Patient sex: M
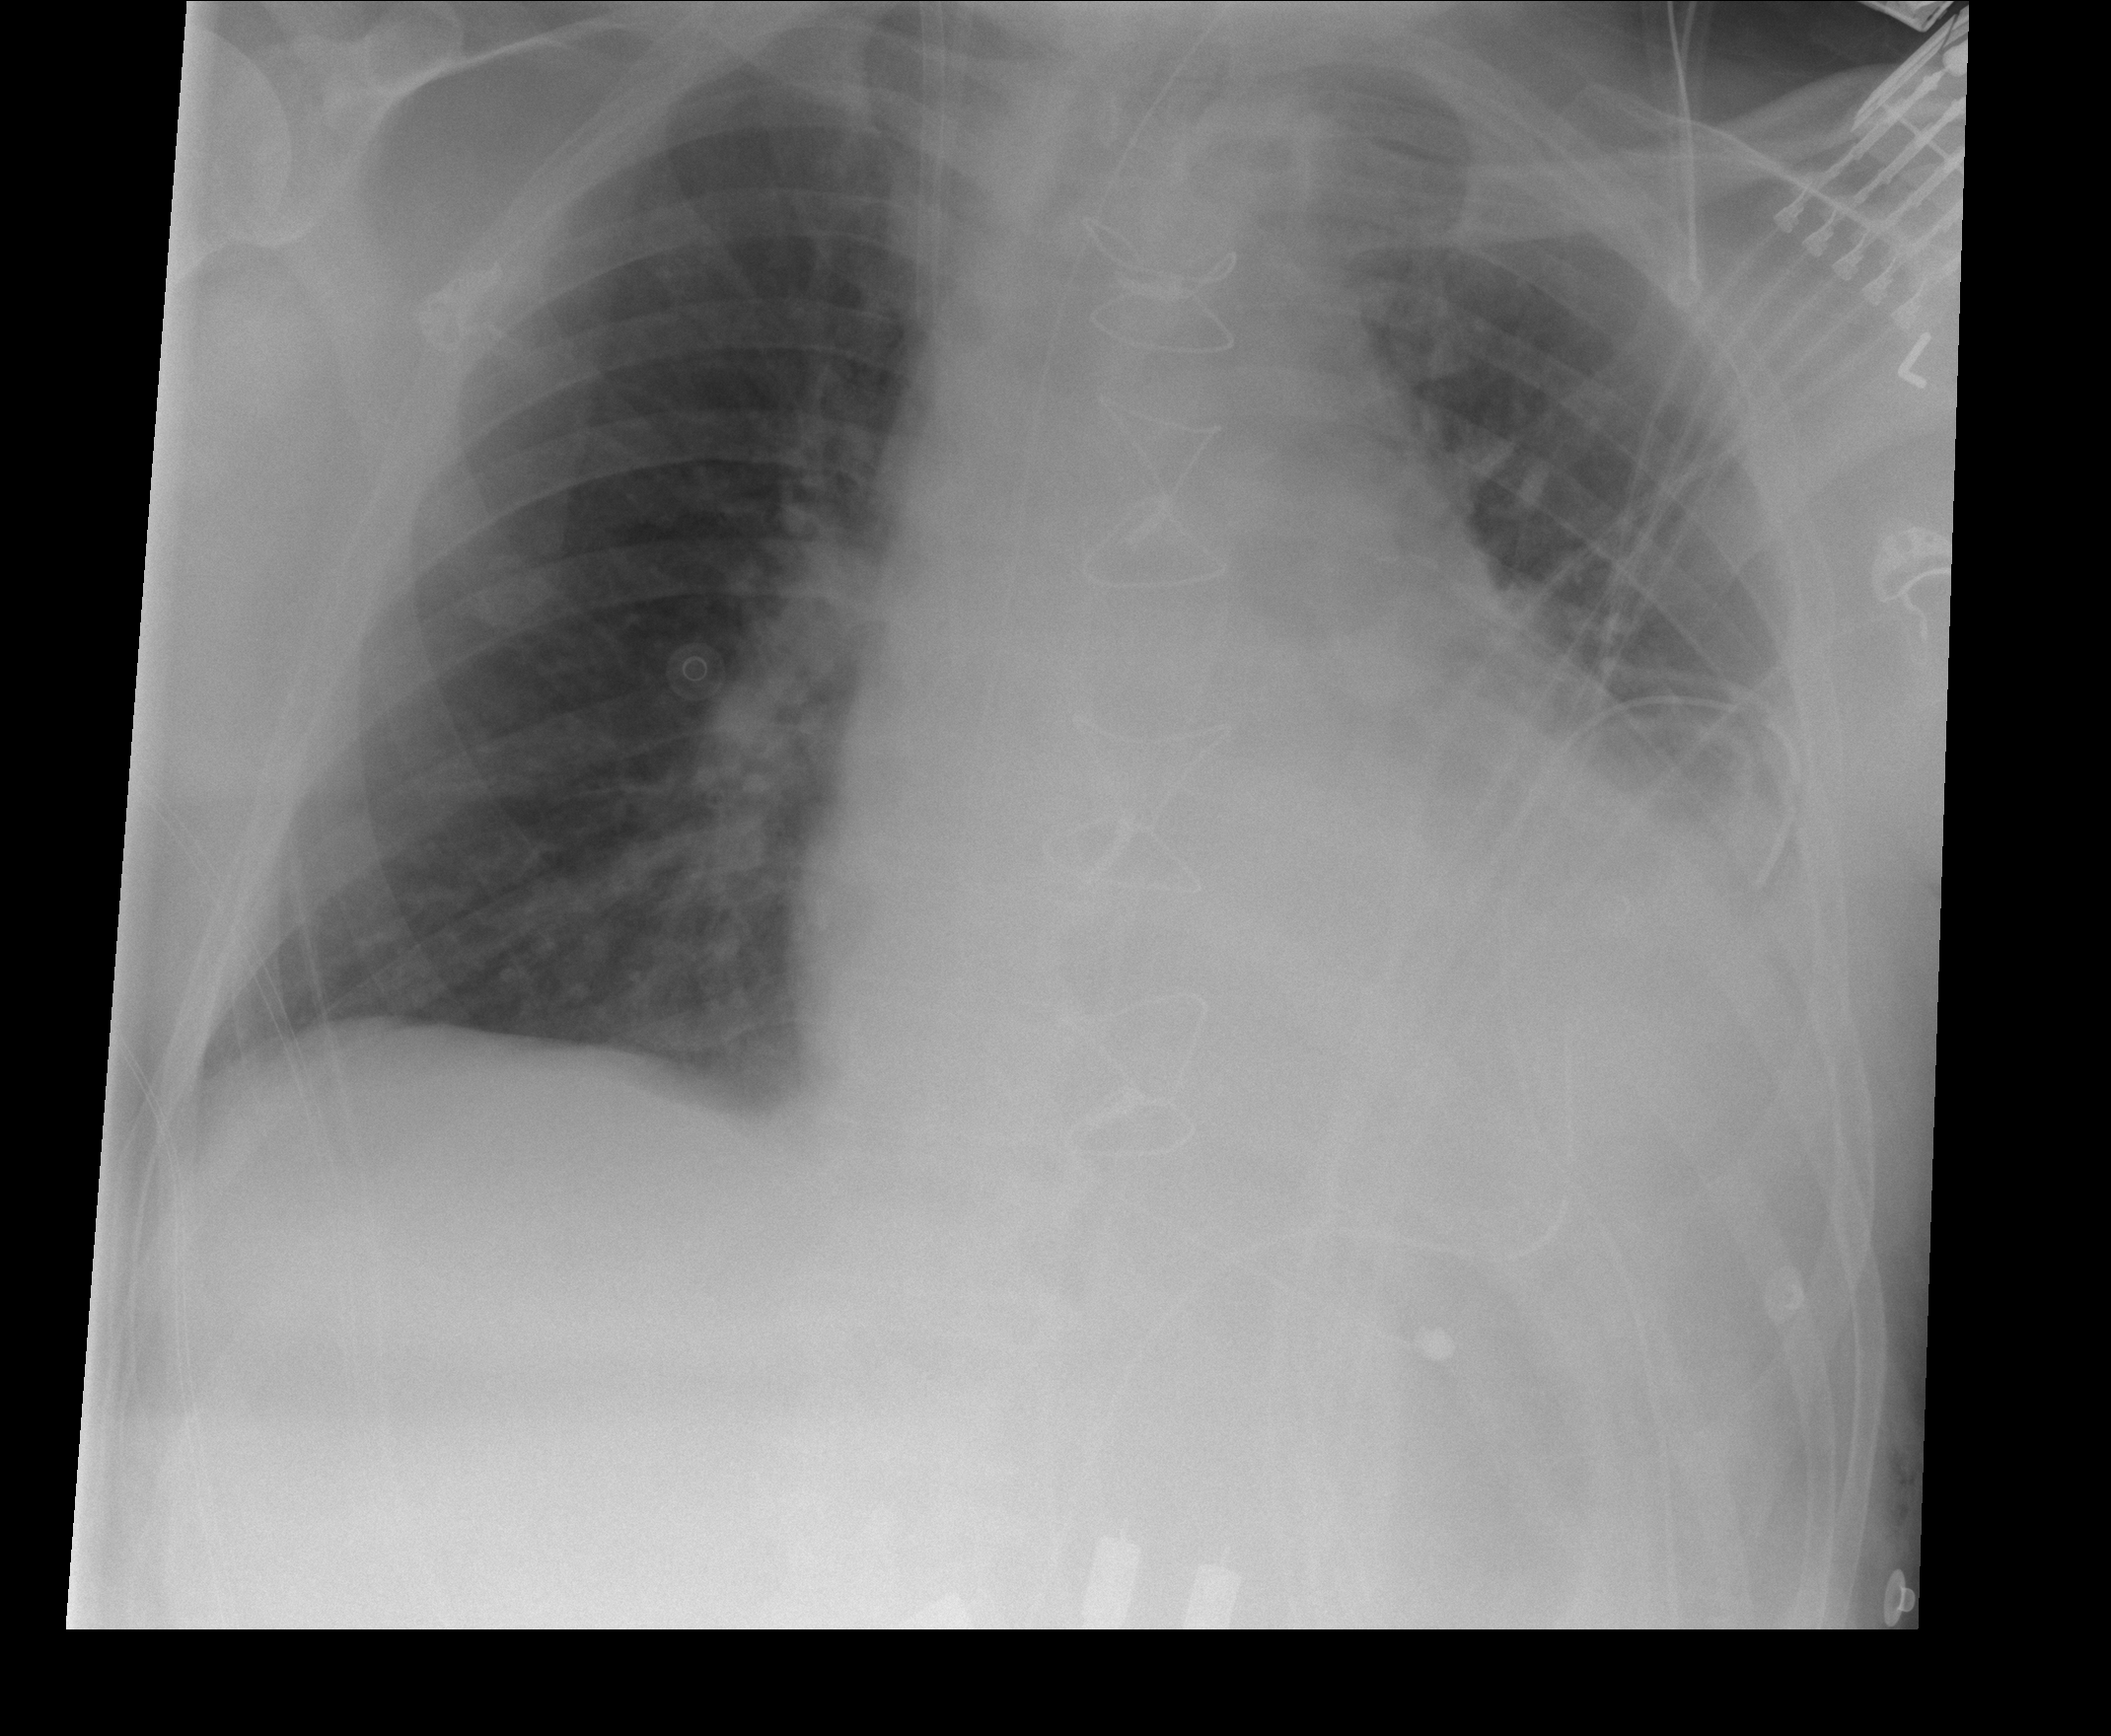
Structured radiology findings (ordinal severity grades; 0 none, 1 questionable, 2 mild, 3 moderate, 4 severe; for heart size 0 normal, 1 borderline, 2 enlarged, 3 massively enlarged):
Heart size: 2
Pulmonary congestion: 2
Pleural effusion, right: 1
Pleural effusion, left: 2
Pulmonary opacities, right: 0
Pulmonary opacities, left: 0
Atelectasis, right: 0
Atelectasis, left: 2